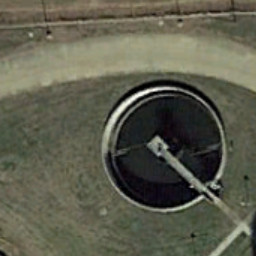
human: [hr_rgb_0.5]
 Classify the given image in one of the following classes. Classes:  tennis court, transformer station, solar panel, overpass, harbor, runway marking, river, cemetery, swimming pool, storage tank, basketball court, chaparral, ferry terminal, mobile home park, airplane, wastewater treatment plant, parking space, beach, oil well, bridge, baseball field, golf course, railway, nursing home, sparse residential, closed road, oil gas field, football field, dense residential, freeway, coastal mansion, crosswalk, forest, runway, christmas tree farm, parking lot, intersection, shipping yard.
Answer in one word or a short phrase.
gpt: wastewater treatment plant